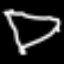
Label: diamond